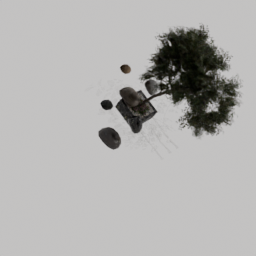
Label: nature